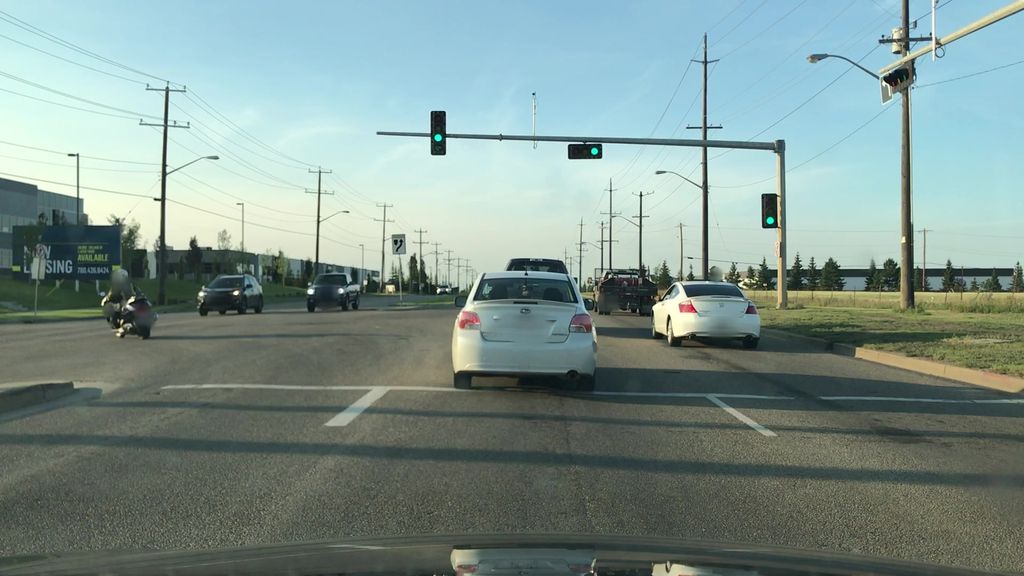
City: edmonton